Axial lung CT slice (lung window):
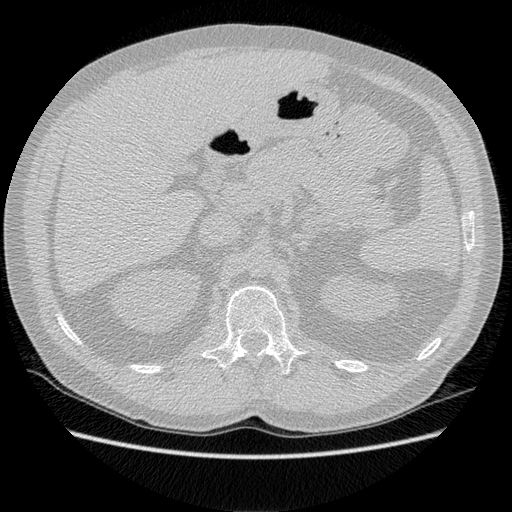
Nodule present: no